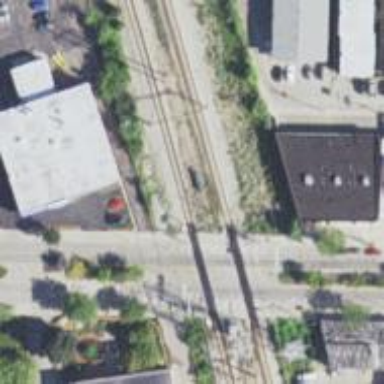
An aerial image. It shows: Railway crossing.